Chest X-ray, AP view. Patient: 55 years old, sex M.
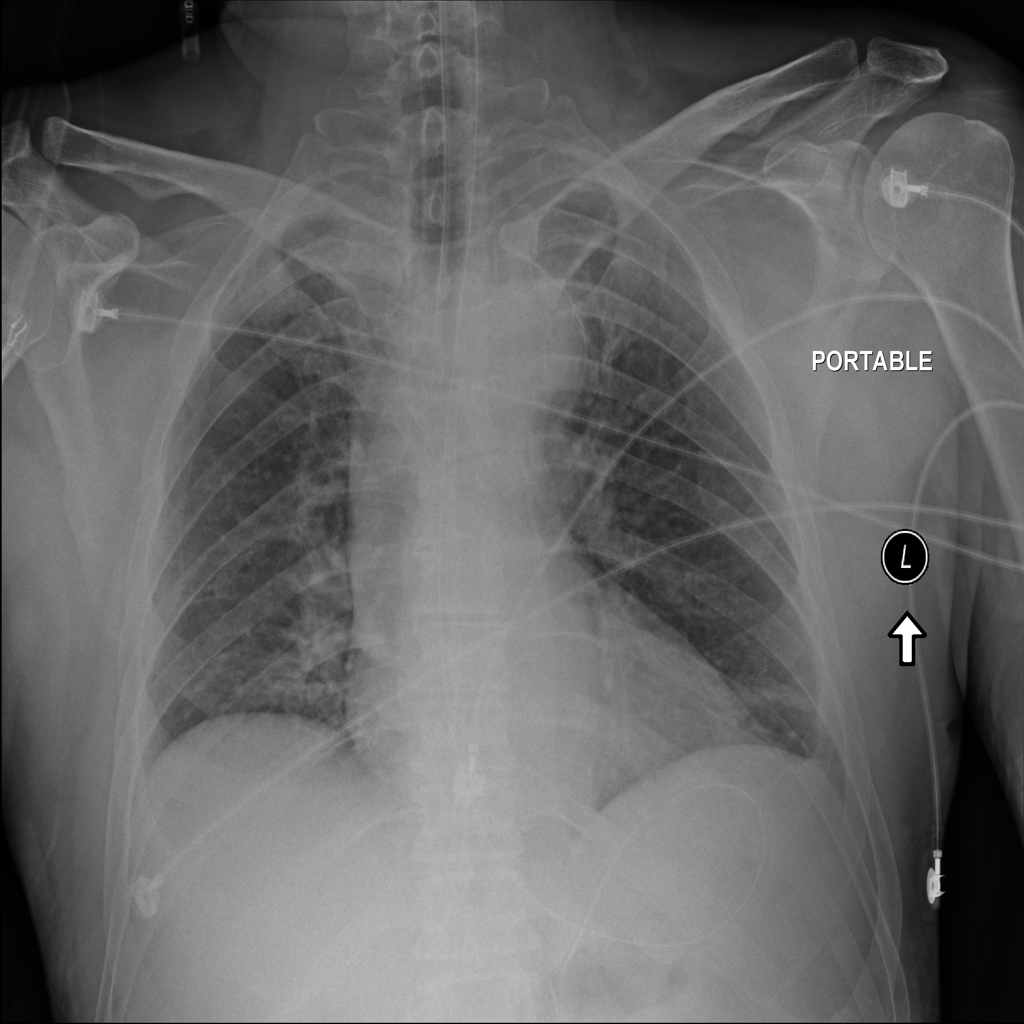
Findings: Atelectasis